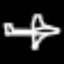
Label: airplane